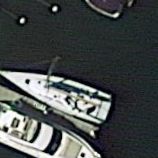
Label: Civil_yacht